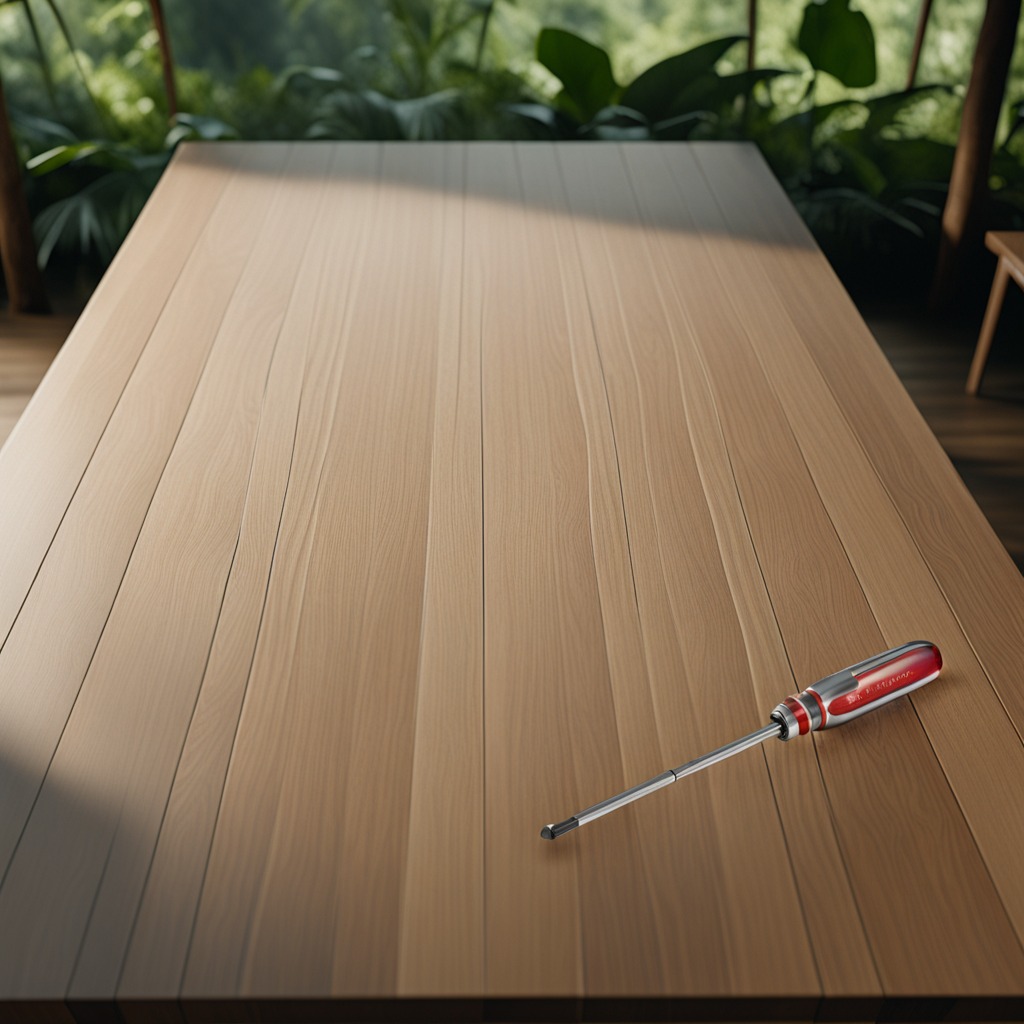
A screwdriver is lying on a wooden table inside a jungle field workshop tent.